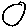
Label: circle